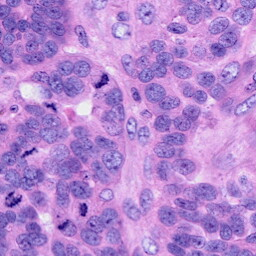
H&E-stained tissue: Ovarian